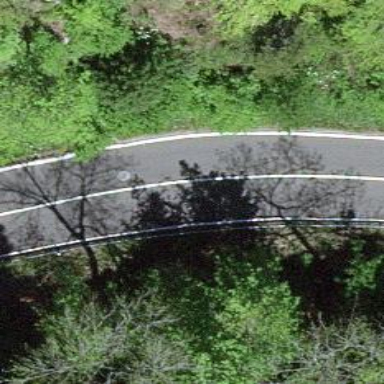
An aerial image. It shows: Guard rail.